Interaction volume radius: 10 \u00c5
Interaction volume height: 35 \u00c5
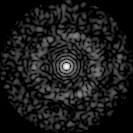
Disorder parameter: 0.8233